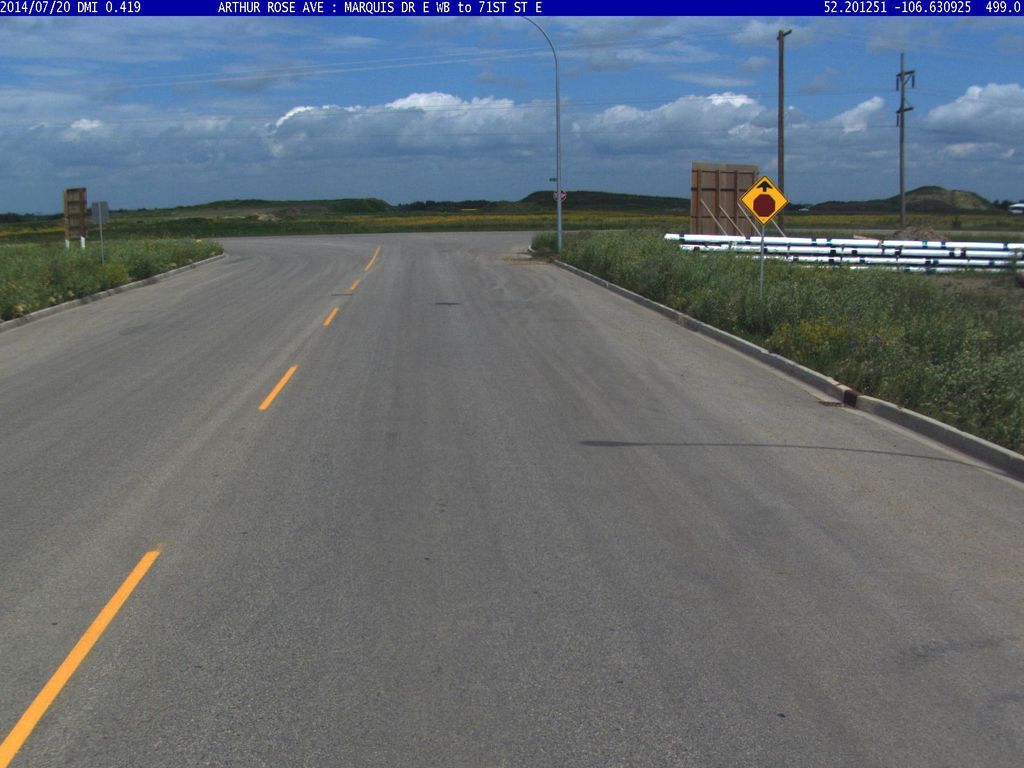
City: saskatoon